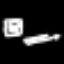
Label: line